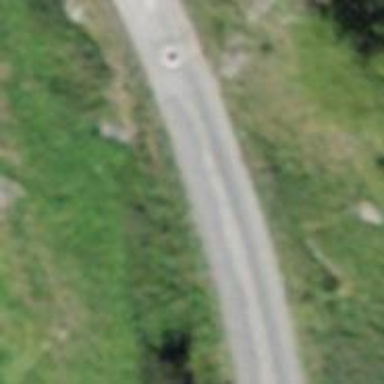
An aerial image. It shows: Asphalt track of grade 1 quality. It is downhill track with intermediate level of difficulty.